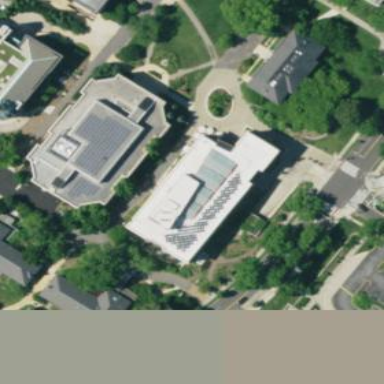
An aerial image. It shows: University building.